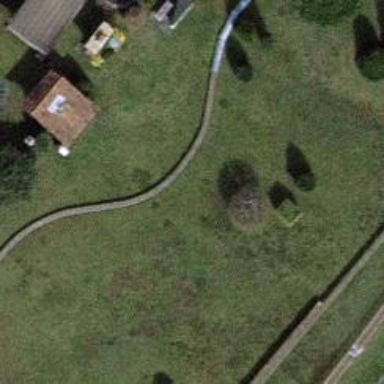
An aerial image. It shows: Miniature railway.